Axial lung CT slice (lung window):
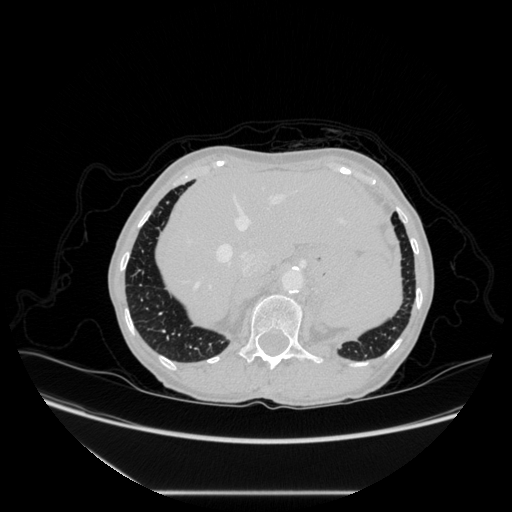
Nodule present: no